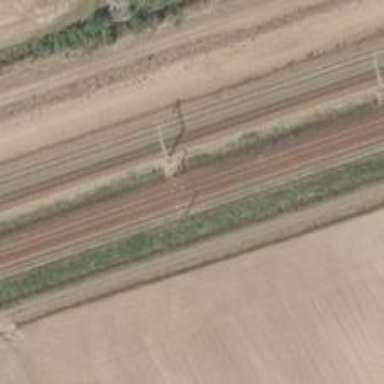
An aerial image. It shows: Site related to railway infrastructure.